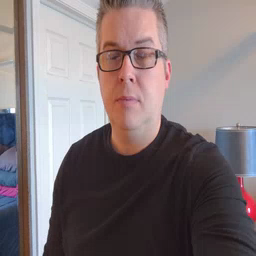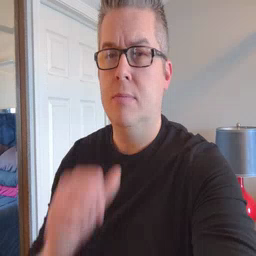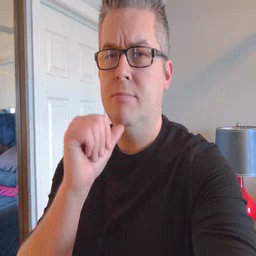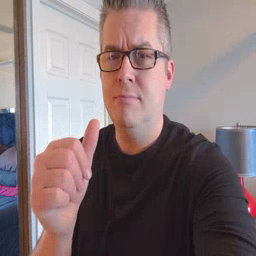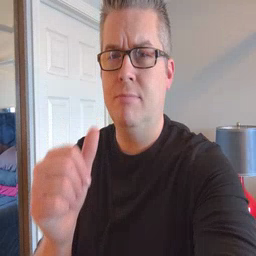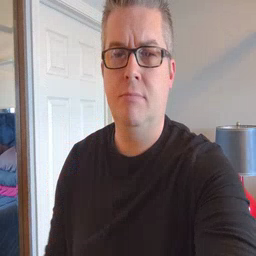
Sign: not